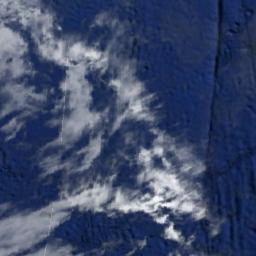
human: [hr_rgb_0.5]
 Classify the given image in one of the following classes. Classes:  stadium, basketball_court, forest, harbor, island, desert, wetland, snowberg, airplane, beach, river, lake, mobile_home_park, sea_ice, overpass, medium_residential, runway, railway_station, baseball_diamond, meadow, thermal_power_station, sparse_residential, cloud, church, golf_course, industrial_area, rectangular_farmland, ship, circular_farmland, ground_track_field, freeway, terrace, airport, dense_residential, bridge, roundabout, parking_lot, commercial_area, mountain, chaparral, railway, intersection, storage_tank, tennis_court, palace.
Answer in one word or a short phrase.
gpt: cloud